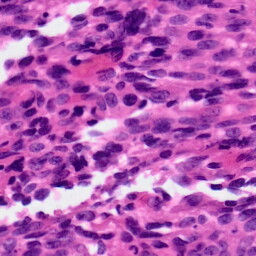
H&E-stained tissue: Ovarian